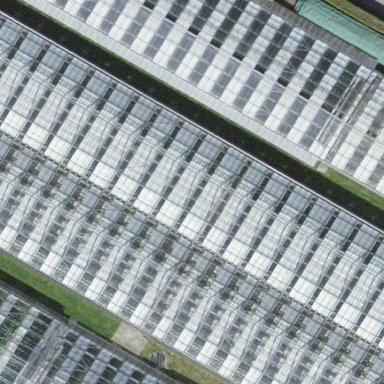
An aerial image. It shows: Greenhouse.